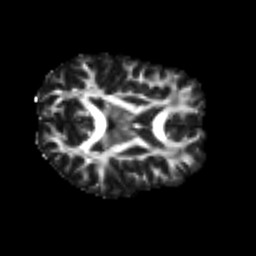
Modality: FA
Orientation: axial
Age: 24
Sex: female
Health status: ill
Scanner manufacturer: siemens
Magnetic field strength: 3 T
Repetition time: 6.5 s
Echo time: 0.062 s